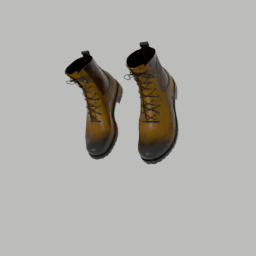
Label: people